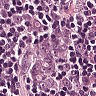
Metastatic tissue present: yes